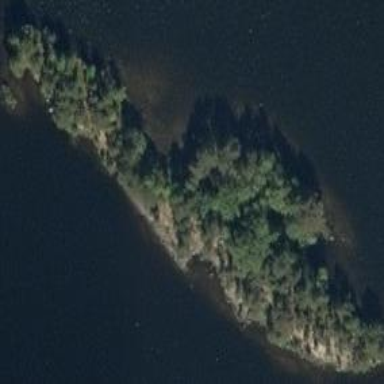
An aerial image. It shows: Islet covered with woodland.